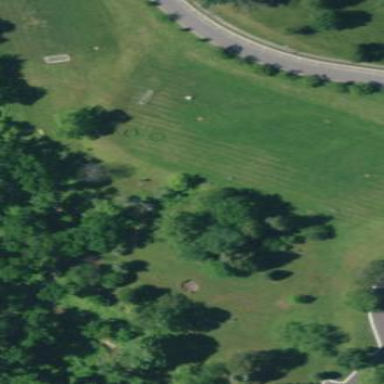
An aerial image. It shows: Grassy pitch used for leisure activities on land.